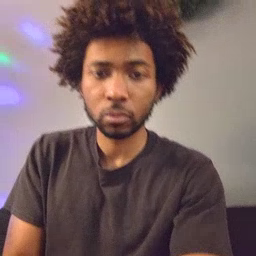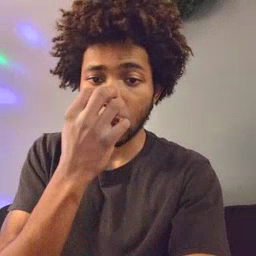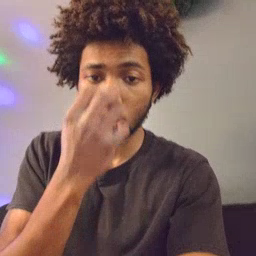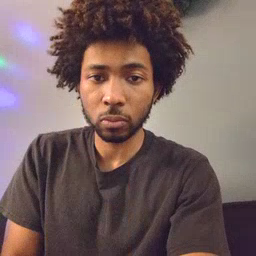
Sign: clown